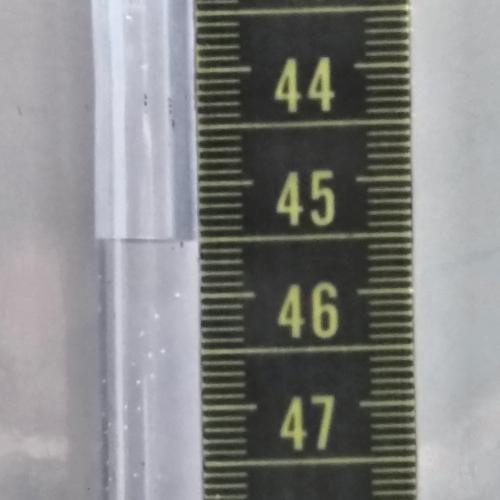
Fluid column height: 45.5 cm